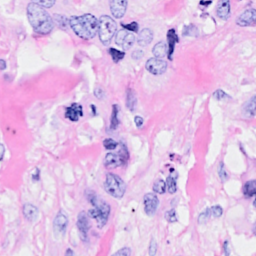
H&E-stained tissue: Breast